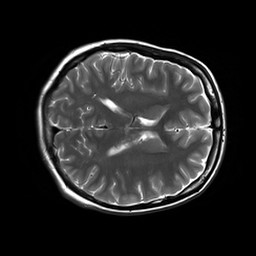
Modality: T2w
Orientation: axial
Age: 21
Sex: female
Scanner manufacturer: siemens
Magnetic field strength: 3 T
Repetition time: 8.53 s
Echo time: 0.091 s